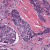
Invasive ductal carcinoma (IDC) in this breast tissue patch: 1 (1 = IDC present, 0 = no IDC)